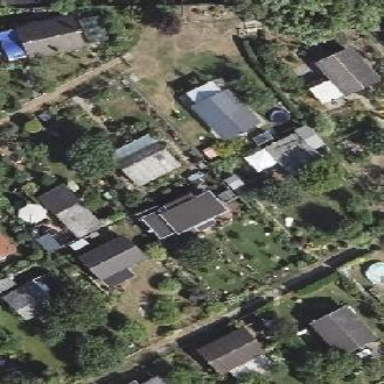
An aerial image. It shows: Plot within allotments.